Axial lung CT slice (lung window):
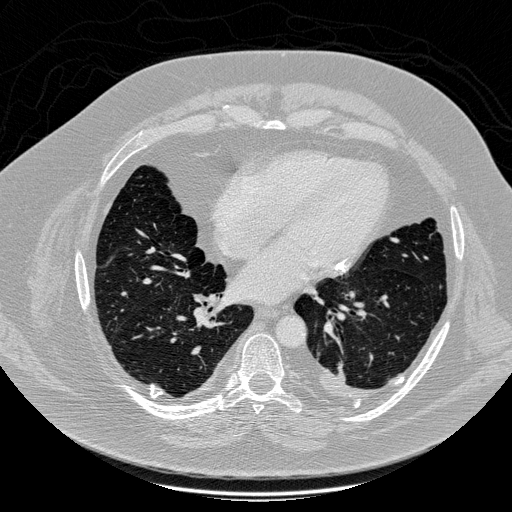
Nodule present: no